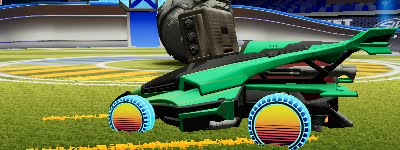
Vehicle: aftershock